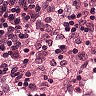
Metastatic tissue present: no